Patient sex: F
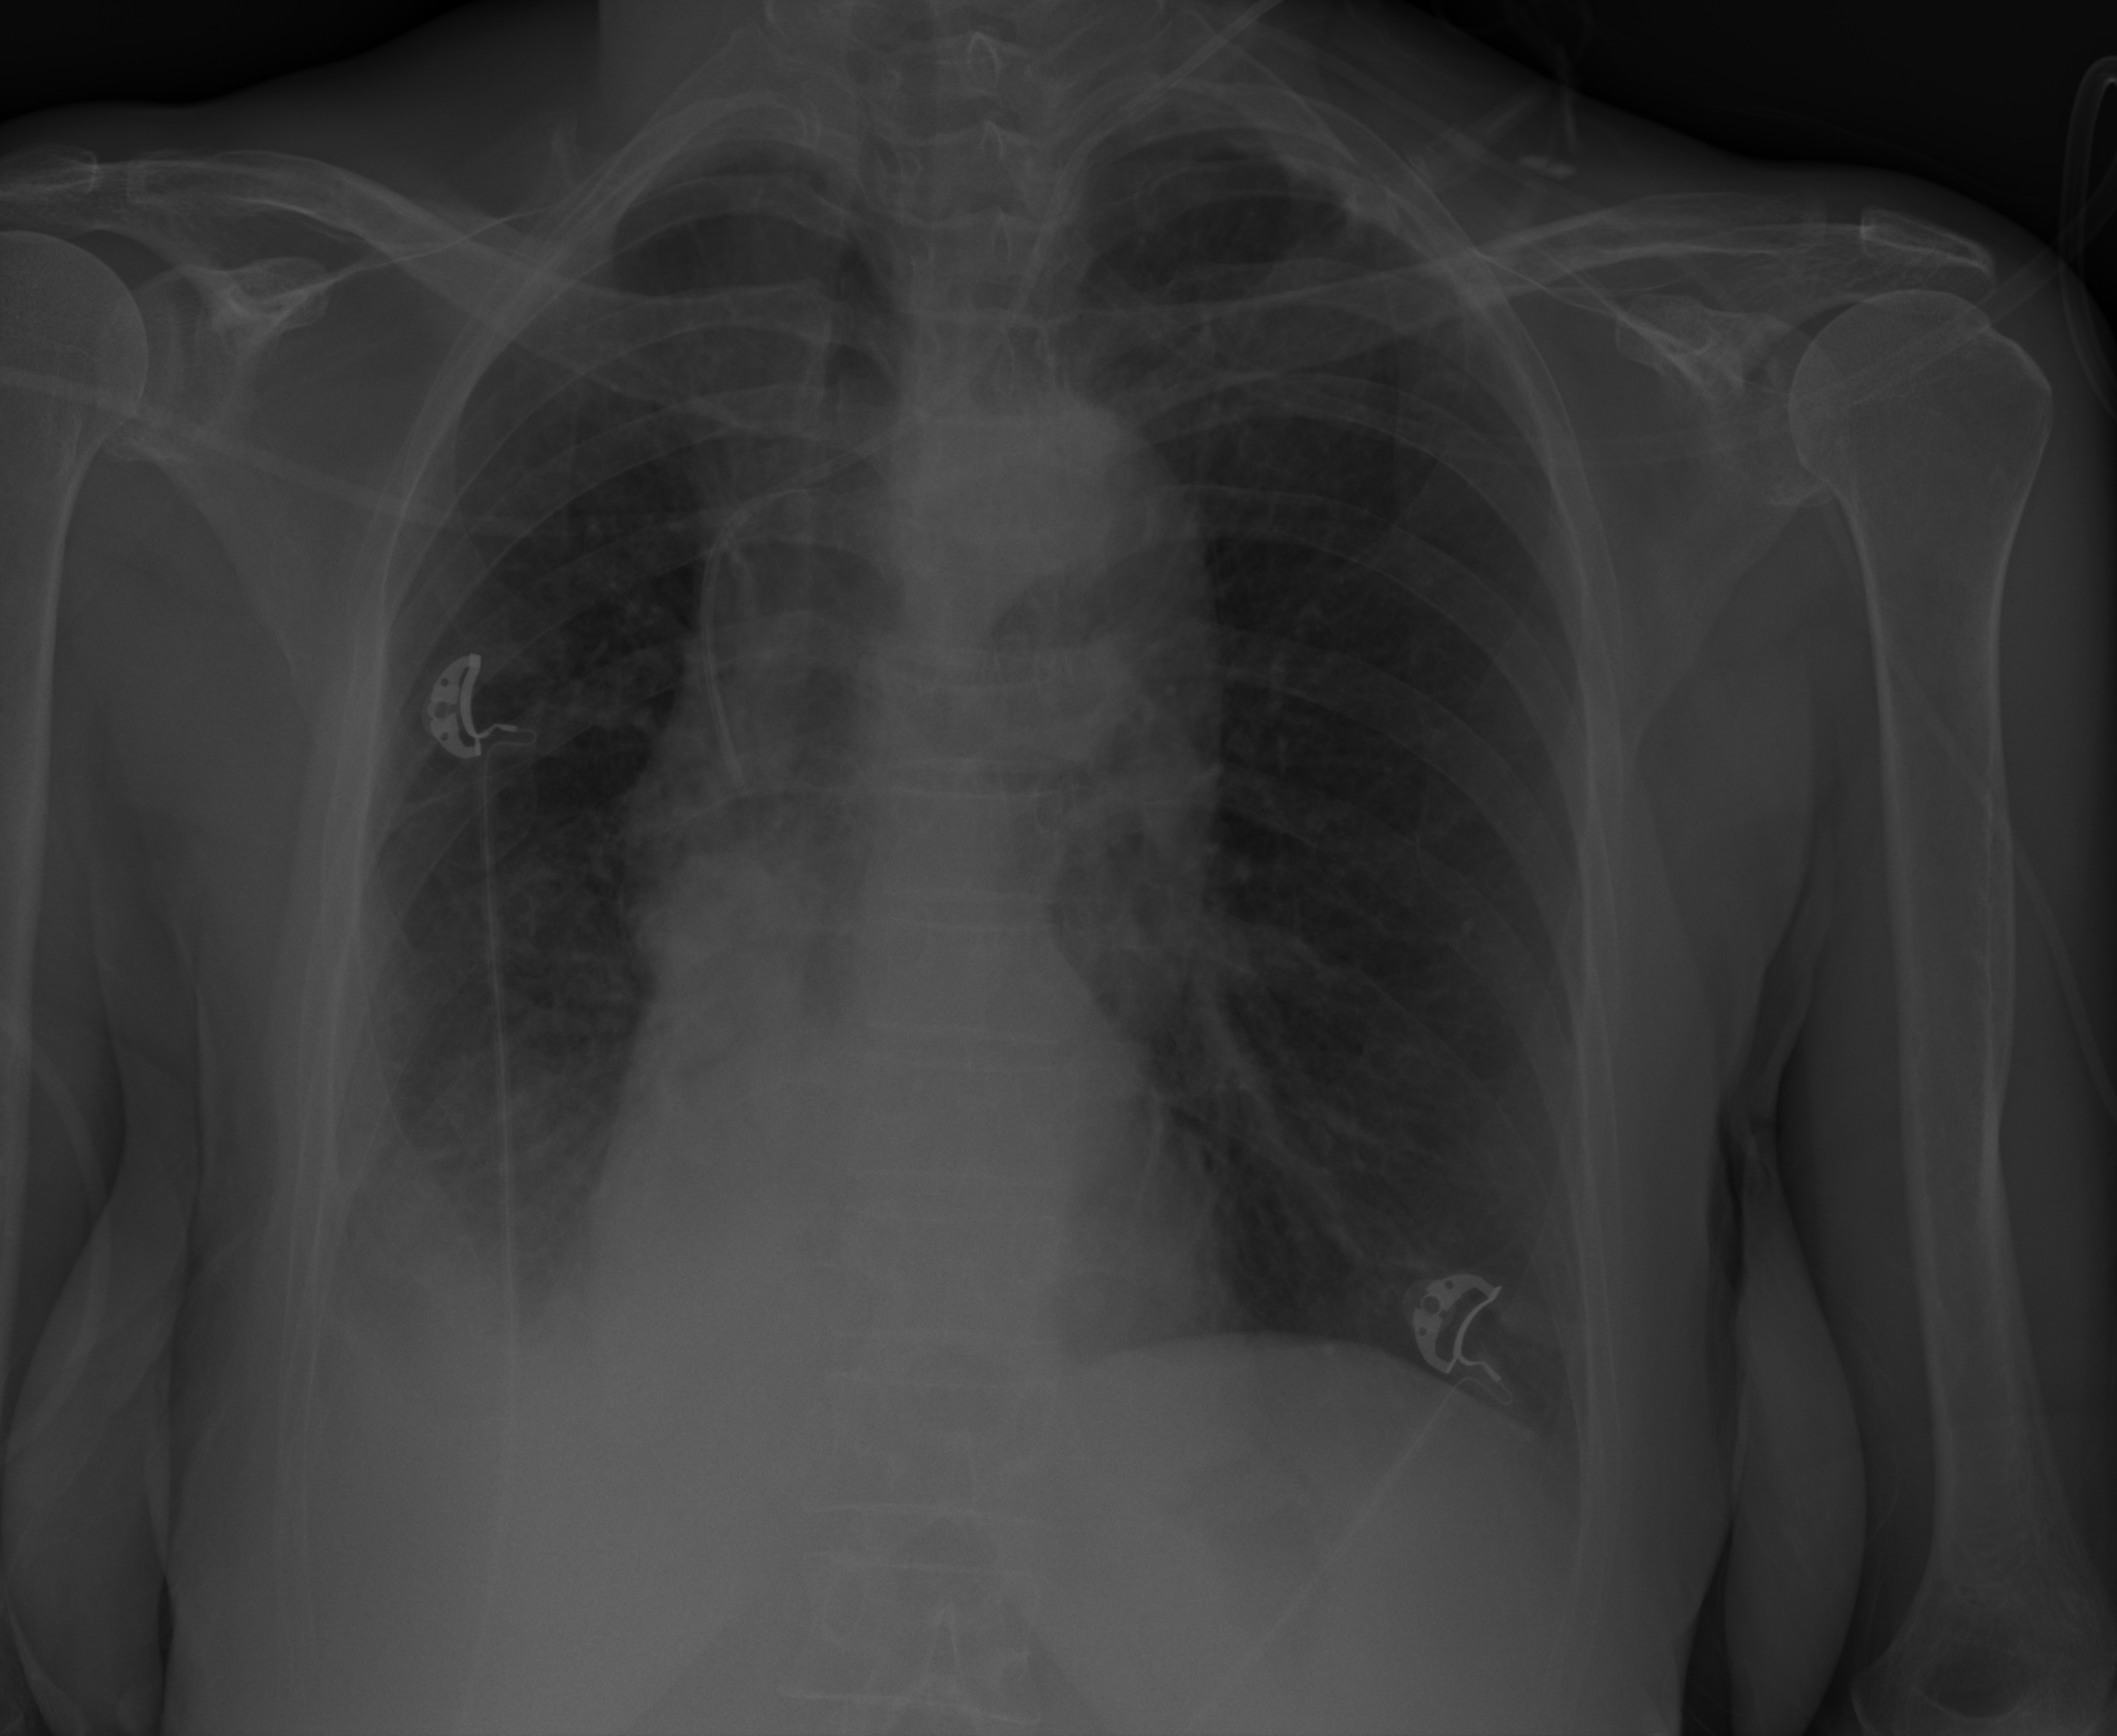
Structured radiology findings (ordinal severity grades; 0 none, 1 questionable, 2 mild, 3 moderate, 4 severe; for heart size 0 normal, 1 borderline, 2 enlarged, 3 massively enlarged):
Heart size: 1
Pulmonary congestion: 0
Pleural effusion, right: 2
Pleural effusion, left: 0
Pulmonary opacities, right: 0
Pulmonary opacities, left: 0
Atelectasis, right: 3
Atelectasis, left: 0